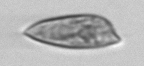
Label: Prorocentrum_dentatum